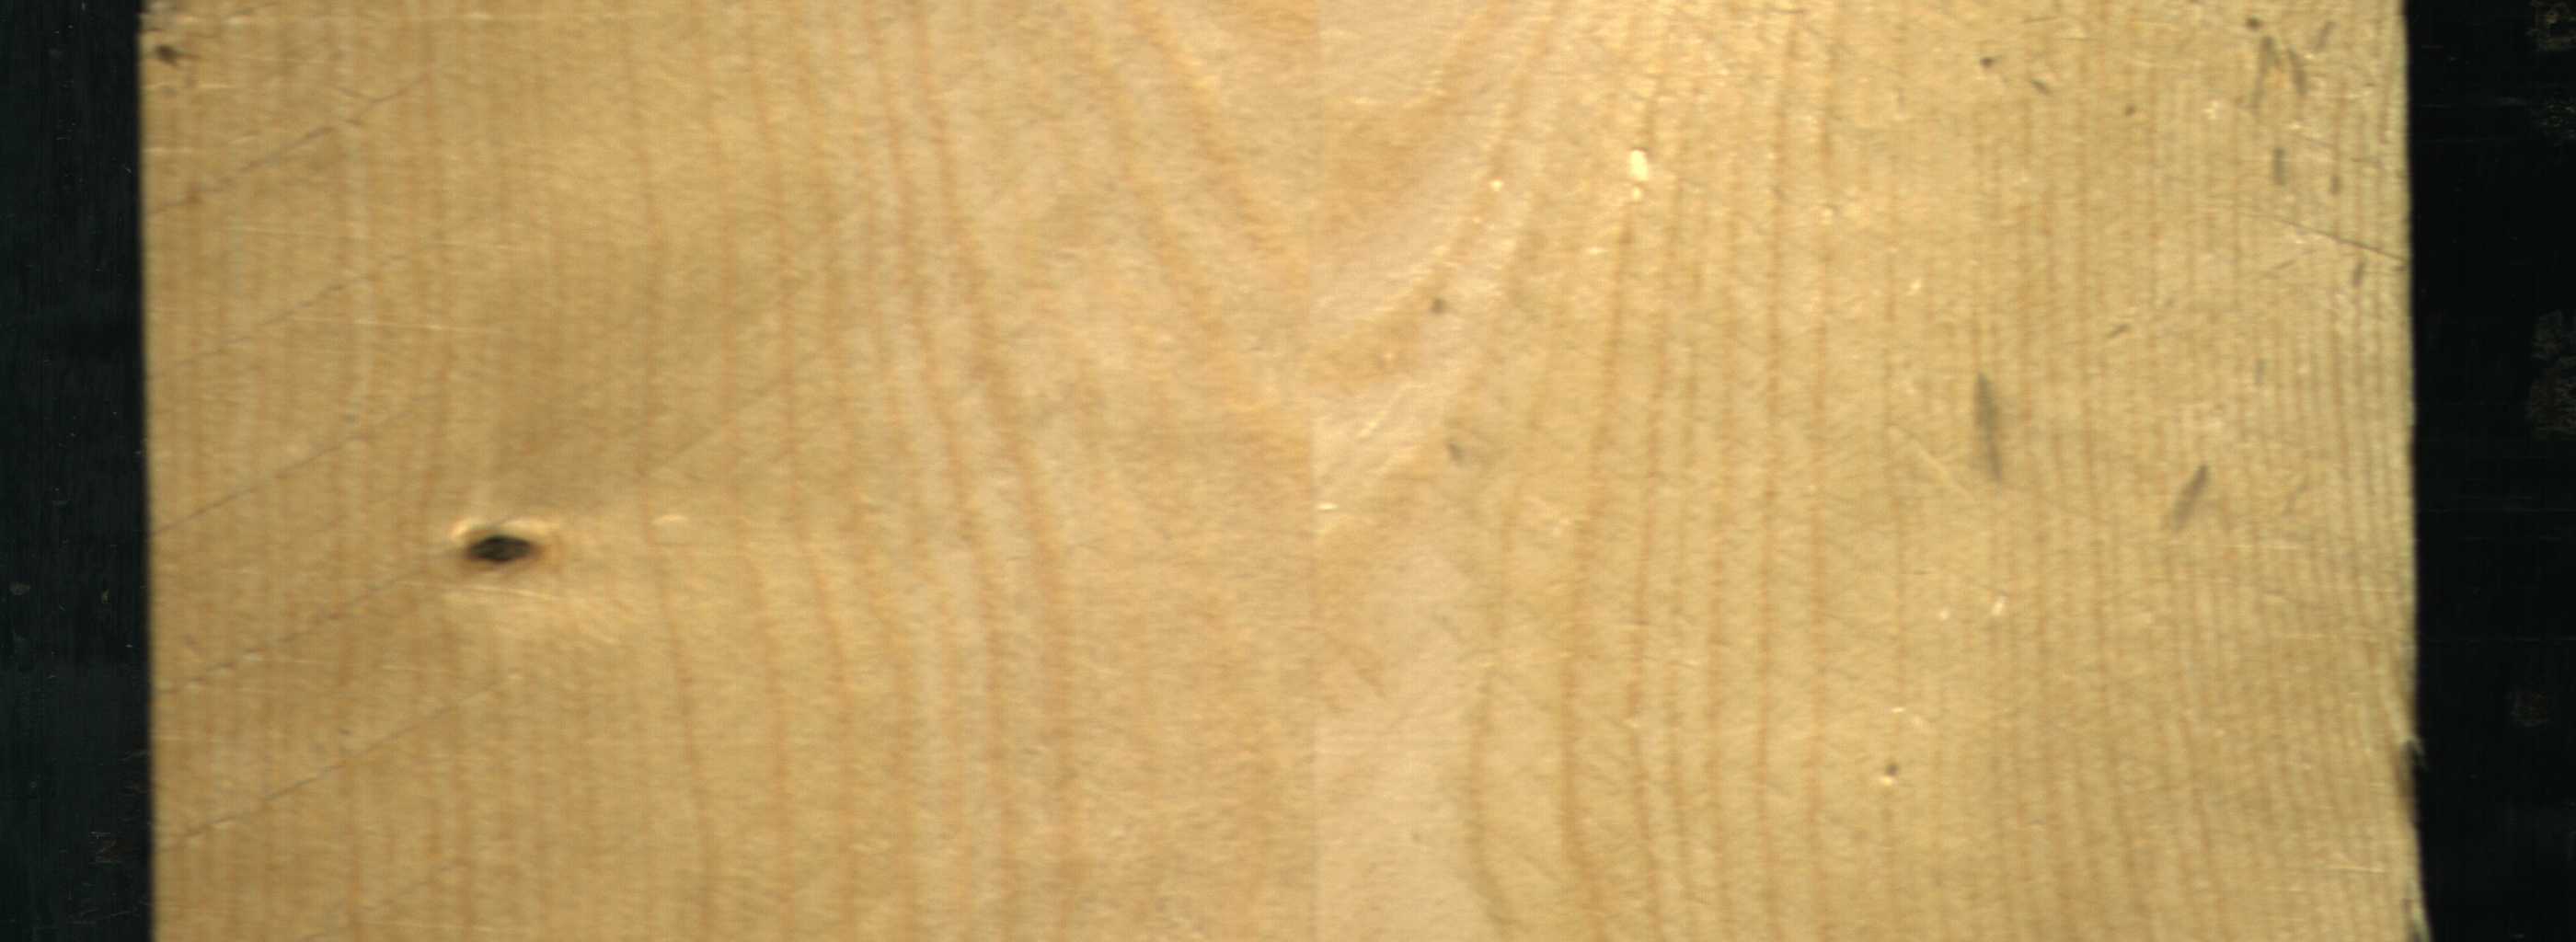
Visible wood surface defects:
Dead_Knot